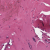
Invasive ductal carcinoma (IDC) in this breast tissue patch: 0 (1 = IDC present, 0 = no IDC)